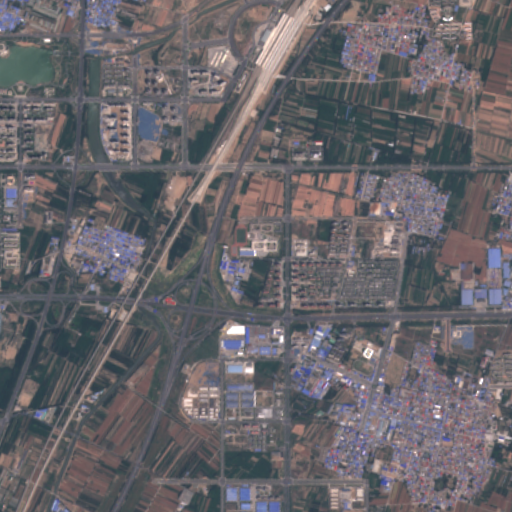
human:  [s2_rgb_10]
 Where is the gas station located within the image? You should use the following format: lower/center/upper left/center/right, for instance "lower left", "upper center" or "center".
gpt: The gas station is located in the center of the image.
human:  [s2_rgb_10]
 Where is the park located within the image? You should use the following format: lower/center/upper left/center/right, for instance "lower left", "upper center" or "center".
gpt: The park is located in the lower right of the image.
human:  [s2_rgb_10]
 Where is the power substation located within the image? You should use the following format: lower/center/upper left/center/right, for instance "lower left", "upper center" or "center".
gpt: The power substation is located in the center left of the image.
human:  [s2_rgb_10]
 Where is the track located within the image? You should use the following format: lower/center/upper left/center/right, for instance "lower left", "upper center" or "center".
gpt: The track is located in the lower right of the image.
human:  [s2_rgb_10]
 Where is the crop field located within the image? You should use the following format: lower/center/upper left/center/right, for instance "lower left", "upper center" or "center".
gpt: There is no crop field in the image.